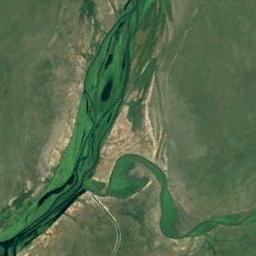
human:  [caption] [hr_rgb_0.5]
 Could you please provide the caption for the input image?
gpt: A green river with small tributaries on both sides is a tan and green land .

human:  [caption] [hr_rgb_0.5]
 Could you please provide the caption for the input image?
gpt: The green river with a tributary goes through the flat ground covered with vegetation .

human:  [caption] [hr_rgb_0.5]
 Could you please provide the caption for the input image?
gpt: The river goes through the green grass .

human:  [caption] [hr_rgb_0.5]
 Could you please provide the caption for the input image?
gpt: There are many trees on either side of the river .

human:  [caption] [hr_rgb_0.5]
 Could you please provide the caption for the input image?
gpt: There are green meadows near the green river .